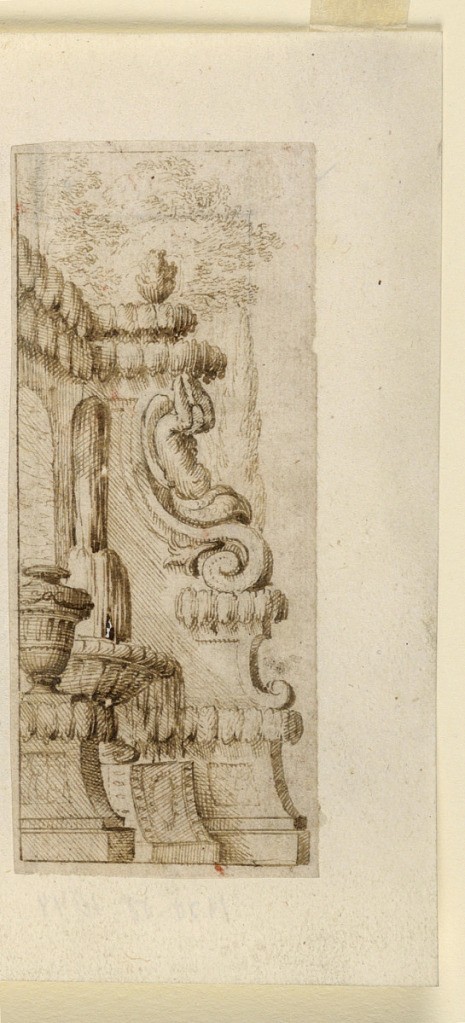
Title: Stage Design: Side Wing
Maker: Giuseppe Barberi, Italian, 1746–1809
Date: ca. 1675-1690
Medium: Pen and bistre on paper
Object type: Drawing
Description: A left side. A fountain stands in front of a kind of colonnade with projecting side, where a gaine supports the entablature. Rocky stones are used in the structure. Trees are in the background. Framing line except at right.